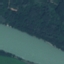
Land use / land cover class: River